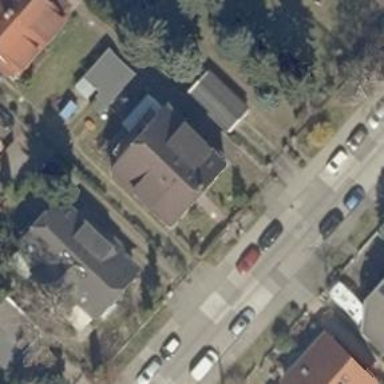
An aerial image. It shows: Detached building.